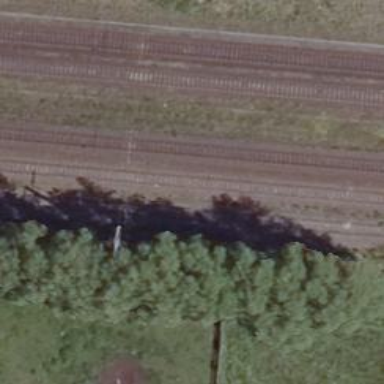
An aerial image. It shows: Railway milestone.